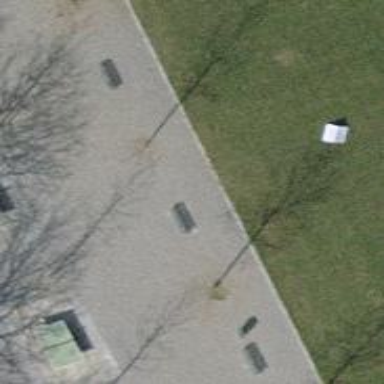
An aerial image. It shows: Black bench.